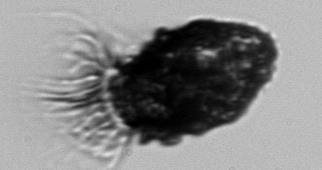
Label: Stenosemella_pacifica